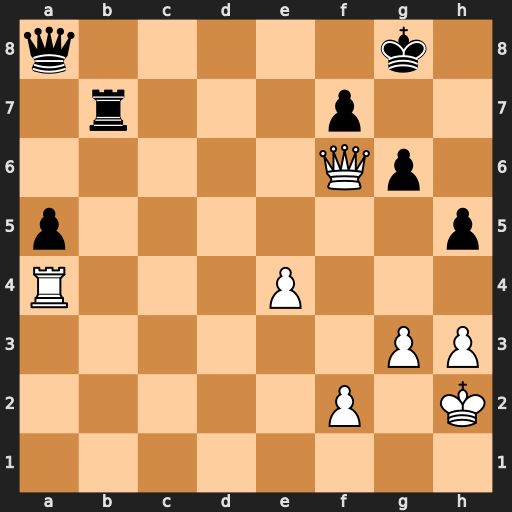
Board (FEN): q5k1/1r3p2/5Qp1/p6p/R3P3/6PP/5P1K/8
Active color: w
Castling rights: -
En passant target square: -
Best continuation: Rd4 Qe8 Rd8 Rb8 Rxe8+